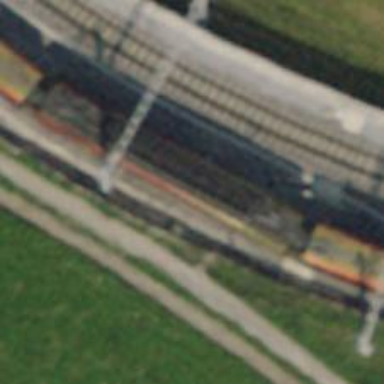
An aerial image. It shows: Railway switch.